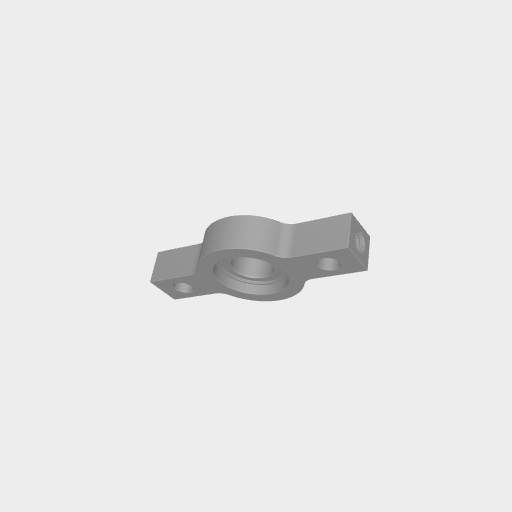
Part: Side2Post1PillowBlock8ID